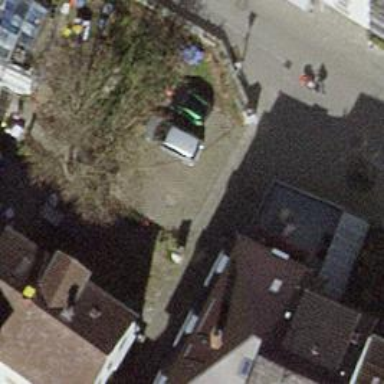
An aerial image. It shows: Bollard.